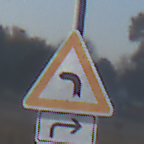
Verkehrszeichen: KurveLinks
Zusatzzeichen unten: RichtungsangabeDurchPfeile5
Umgebung: Outdoor, Nature
Tageszeit: Dawn
Wetter: Clear
Licht: Natural
Jahreszeit: NotSpecified
Kontrast: LowContrast